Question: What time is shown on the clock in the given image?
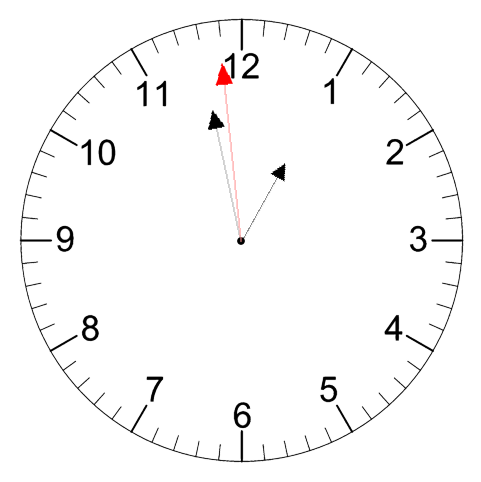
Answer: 12:57:59